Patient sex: F
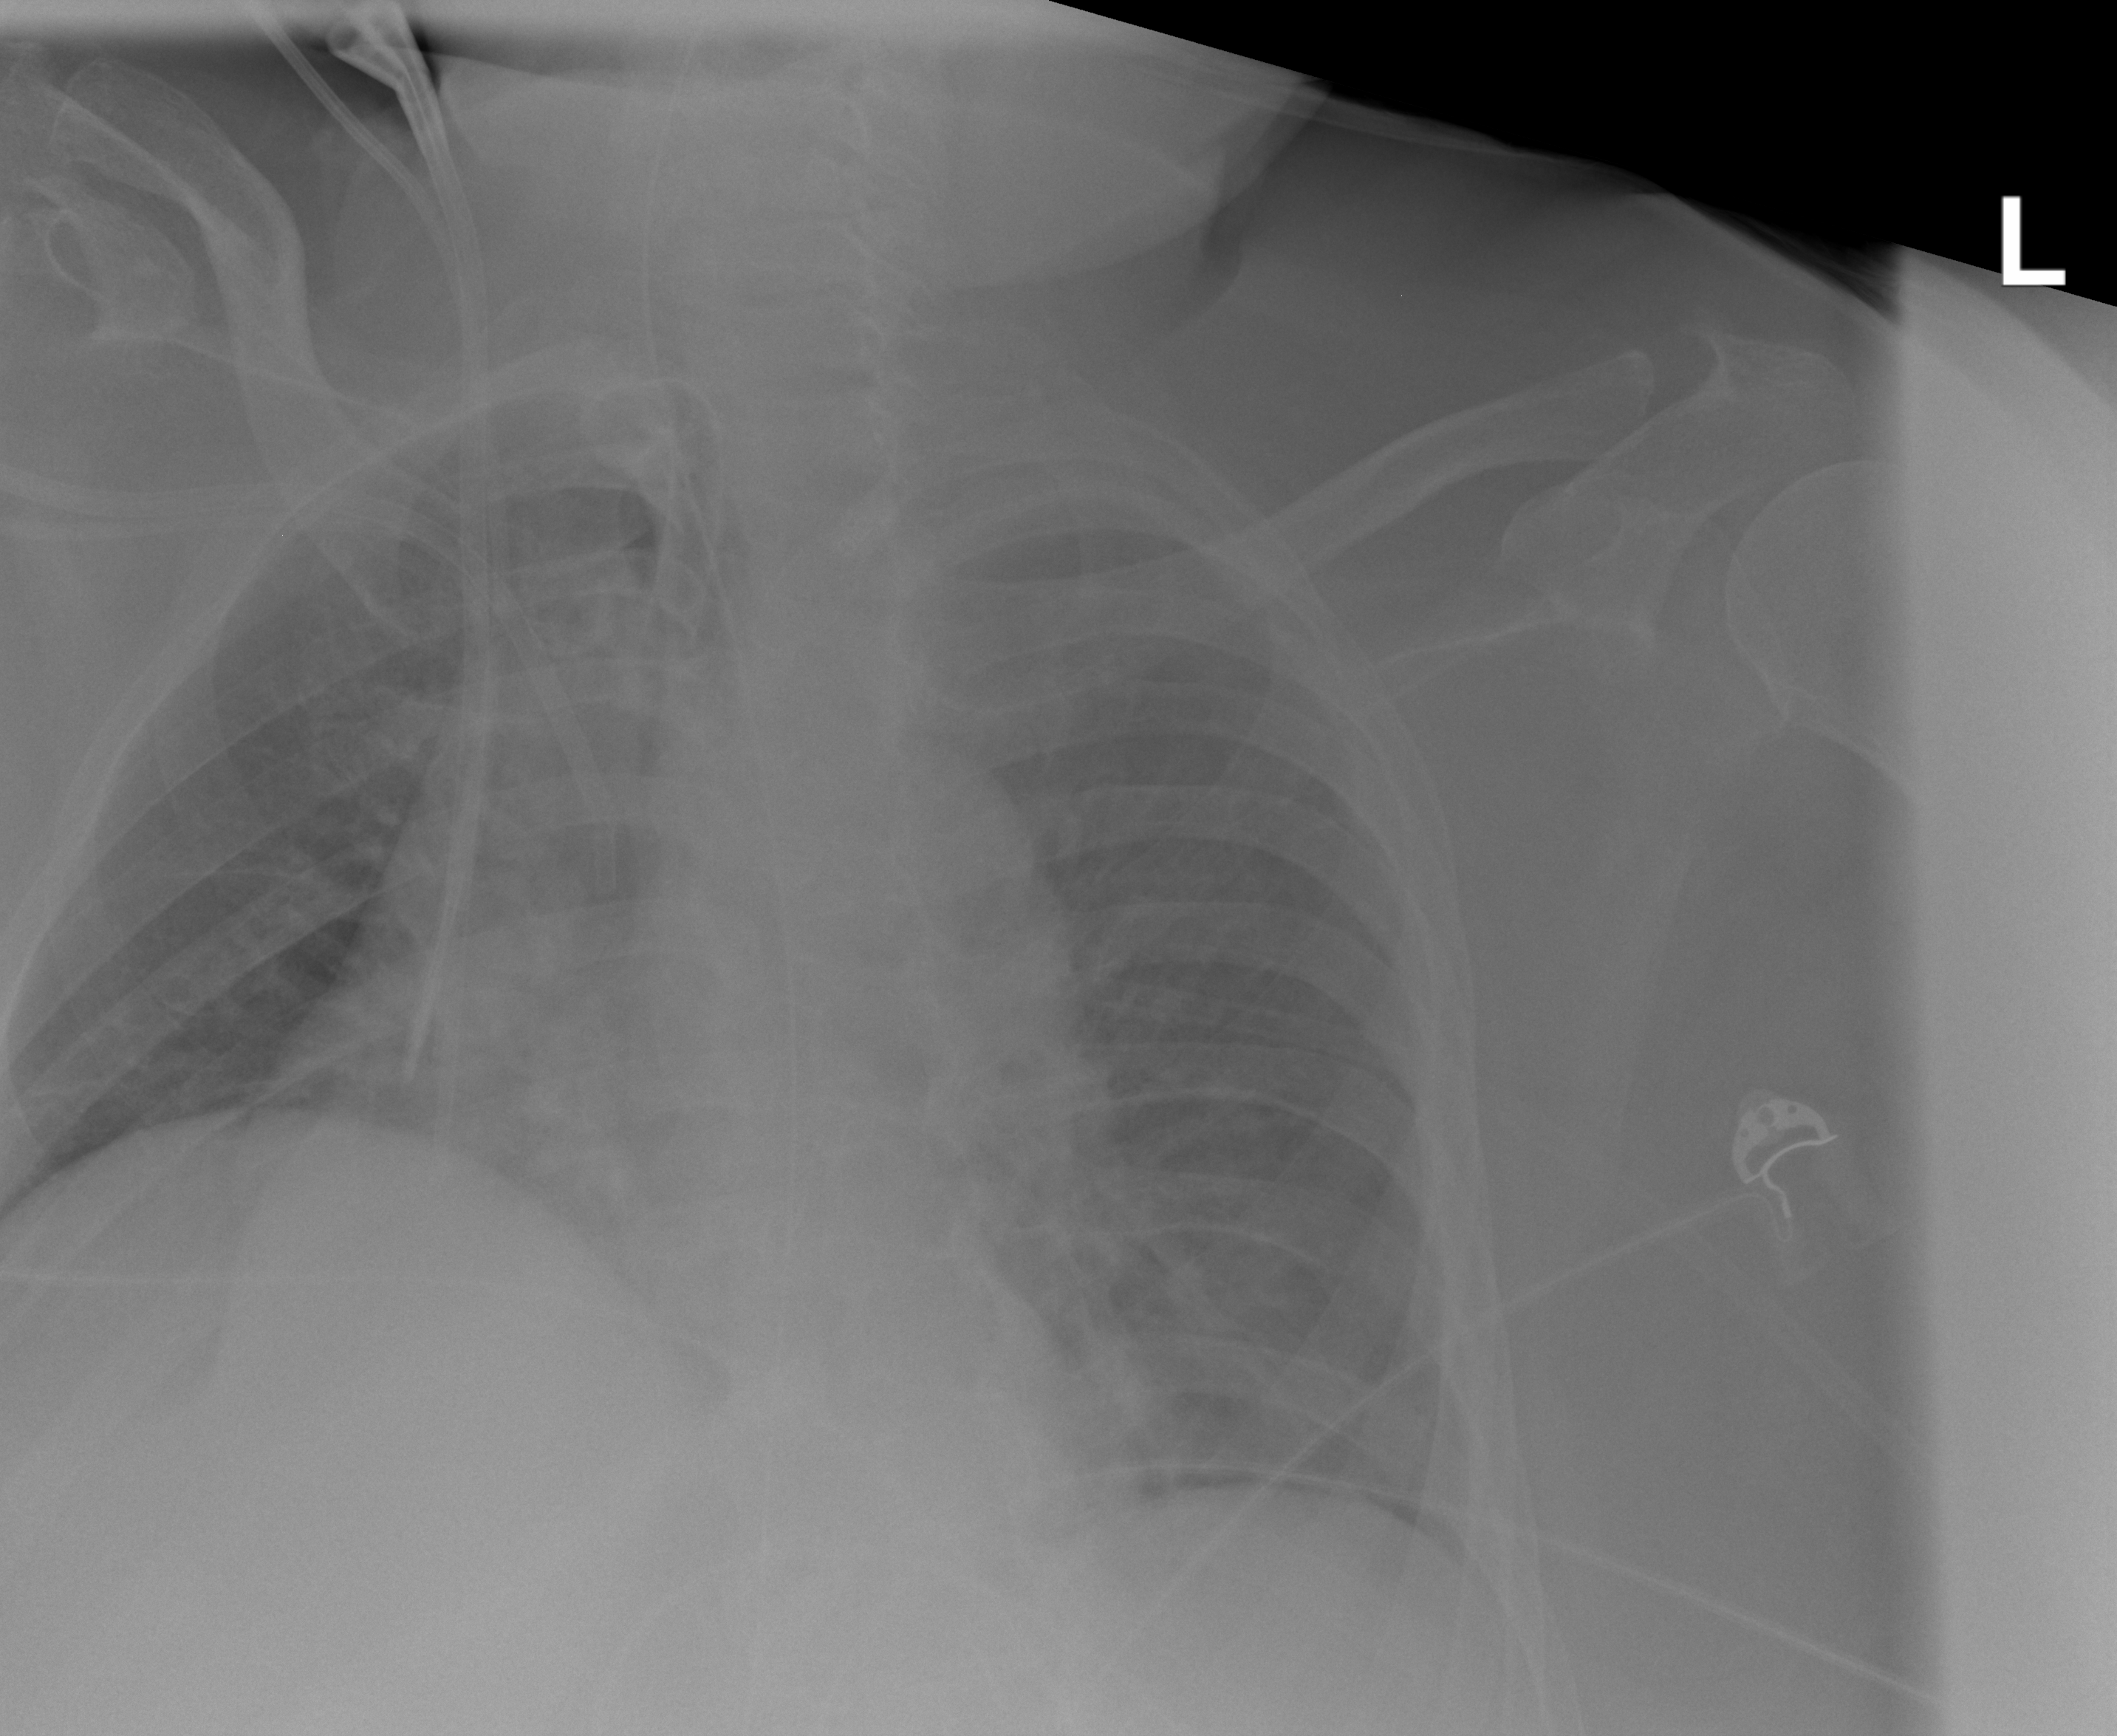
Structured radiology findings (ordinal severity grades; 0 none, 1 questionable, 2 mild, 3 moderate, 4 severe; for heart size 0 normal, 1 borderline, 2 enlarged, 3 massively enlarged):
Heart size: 1
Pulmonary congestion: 1
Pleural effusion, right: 0
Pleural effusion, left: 0
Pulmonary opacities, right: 0
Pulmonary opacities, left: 0
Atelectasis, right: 0
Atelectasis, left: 0